Question: I'm stuck with some strange behavior. My windows store app (targeted to 8.0) does not receive SizeChanged events while I resize snapped view. App just stay in same size, just centered in view. Did I miss something?

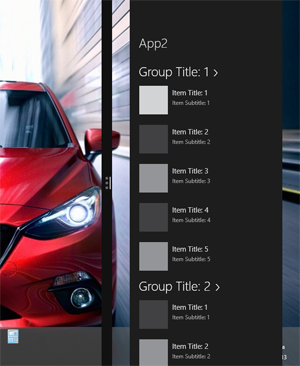
Answer: This is a standard behavior for Windows 8.0 apps in Windows 8.1 environment.